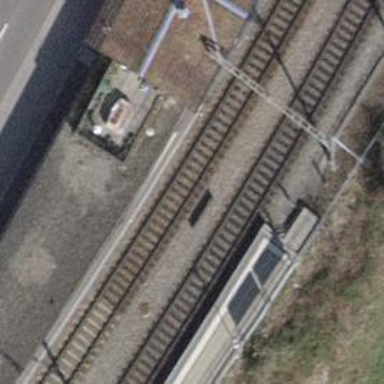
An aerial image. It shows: Single railway track with electrification through contact line.